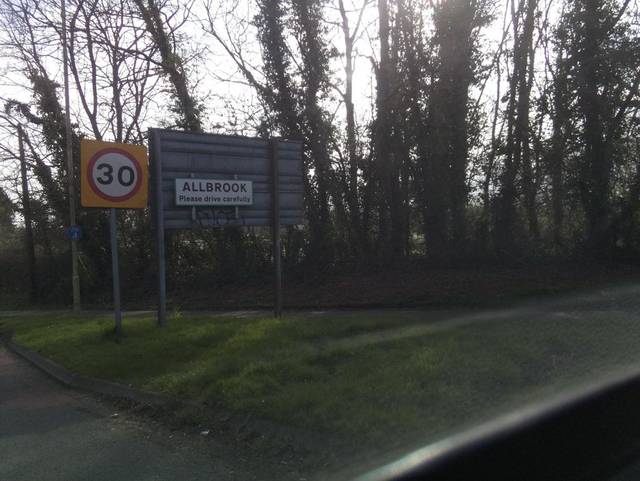
Region: United Kingdom
Coordinates: 50.987, -1.35